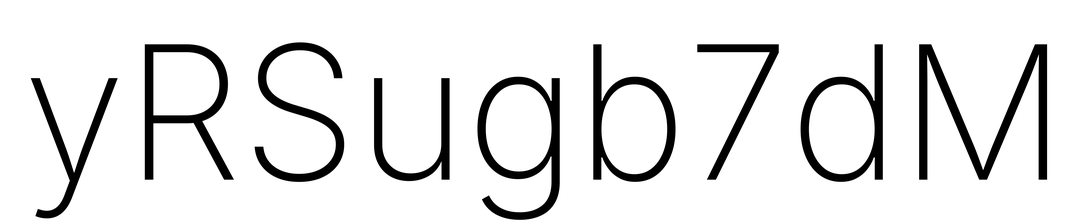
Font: Inter_ExtraLight